Question: I intended to display data from my Firestore Database into my app using the TableViewCell. It supposed to show the bookTitle, bookAuthor and bookSummary but the bookAuthor does not show up. Below is my code.
'''
func tableView(_ tableView: UITableView, cellForRowAt indexPath: IndexPath) -> UITableViewCell {
let cell = UITableViewCell(style: .subtitle, reuseIdentifier: "cell")
cell.accessoryType = .disclosureIndicator
cell.textLabel?.text = books[indexPath.row].bookTitle
cell.textLabel?.font = .systemFont(ofSize: 20, weight: .medium)
cell.detailTextLabel?.text = books[indexPath.row].bookAuthor
cell.detailTextLabel?.text = books[indexPath.row].bookSummary
return cell
}
func setupTableView() {
view.addSubview(tableView)
tableView.register(UITableViewCell.self, forCellReuseIdentifier: "cell")
tableView.allowsSelection = true
tableView.isUserInteractionEnabled = true
tableView.translatesAutoresizingMaskIntoConstraints = false
tableView.topAnchor.constraint(equalTo: view.topAnchor).isActive = true
tableView.bottomAnchor.constraint(equalTo: view.bottomAnchor).isActive = true
tableView.rightAnchor.constraint(equalTo: view.safeAreaLayoutGuide.rightAnchor).isActive = true
tableView.leftAnchor.constraint(equalTo: view.safeAreaLayoutGuide.leftAnchor).isActive = true
}
func tableView(_ tableView: UITableView, numberOfRowsInSection section: Int) -> Int {
return books.count
}
'''

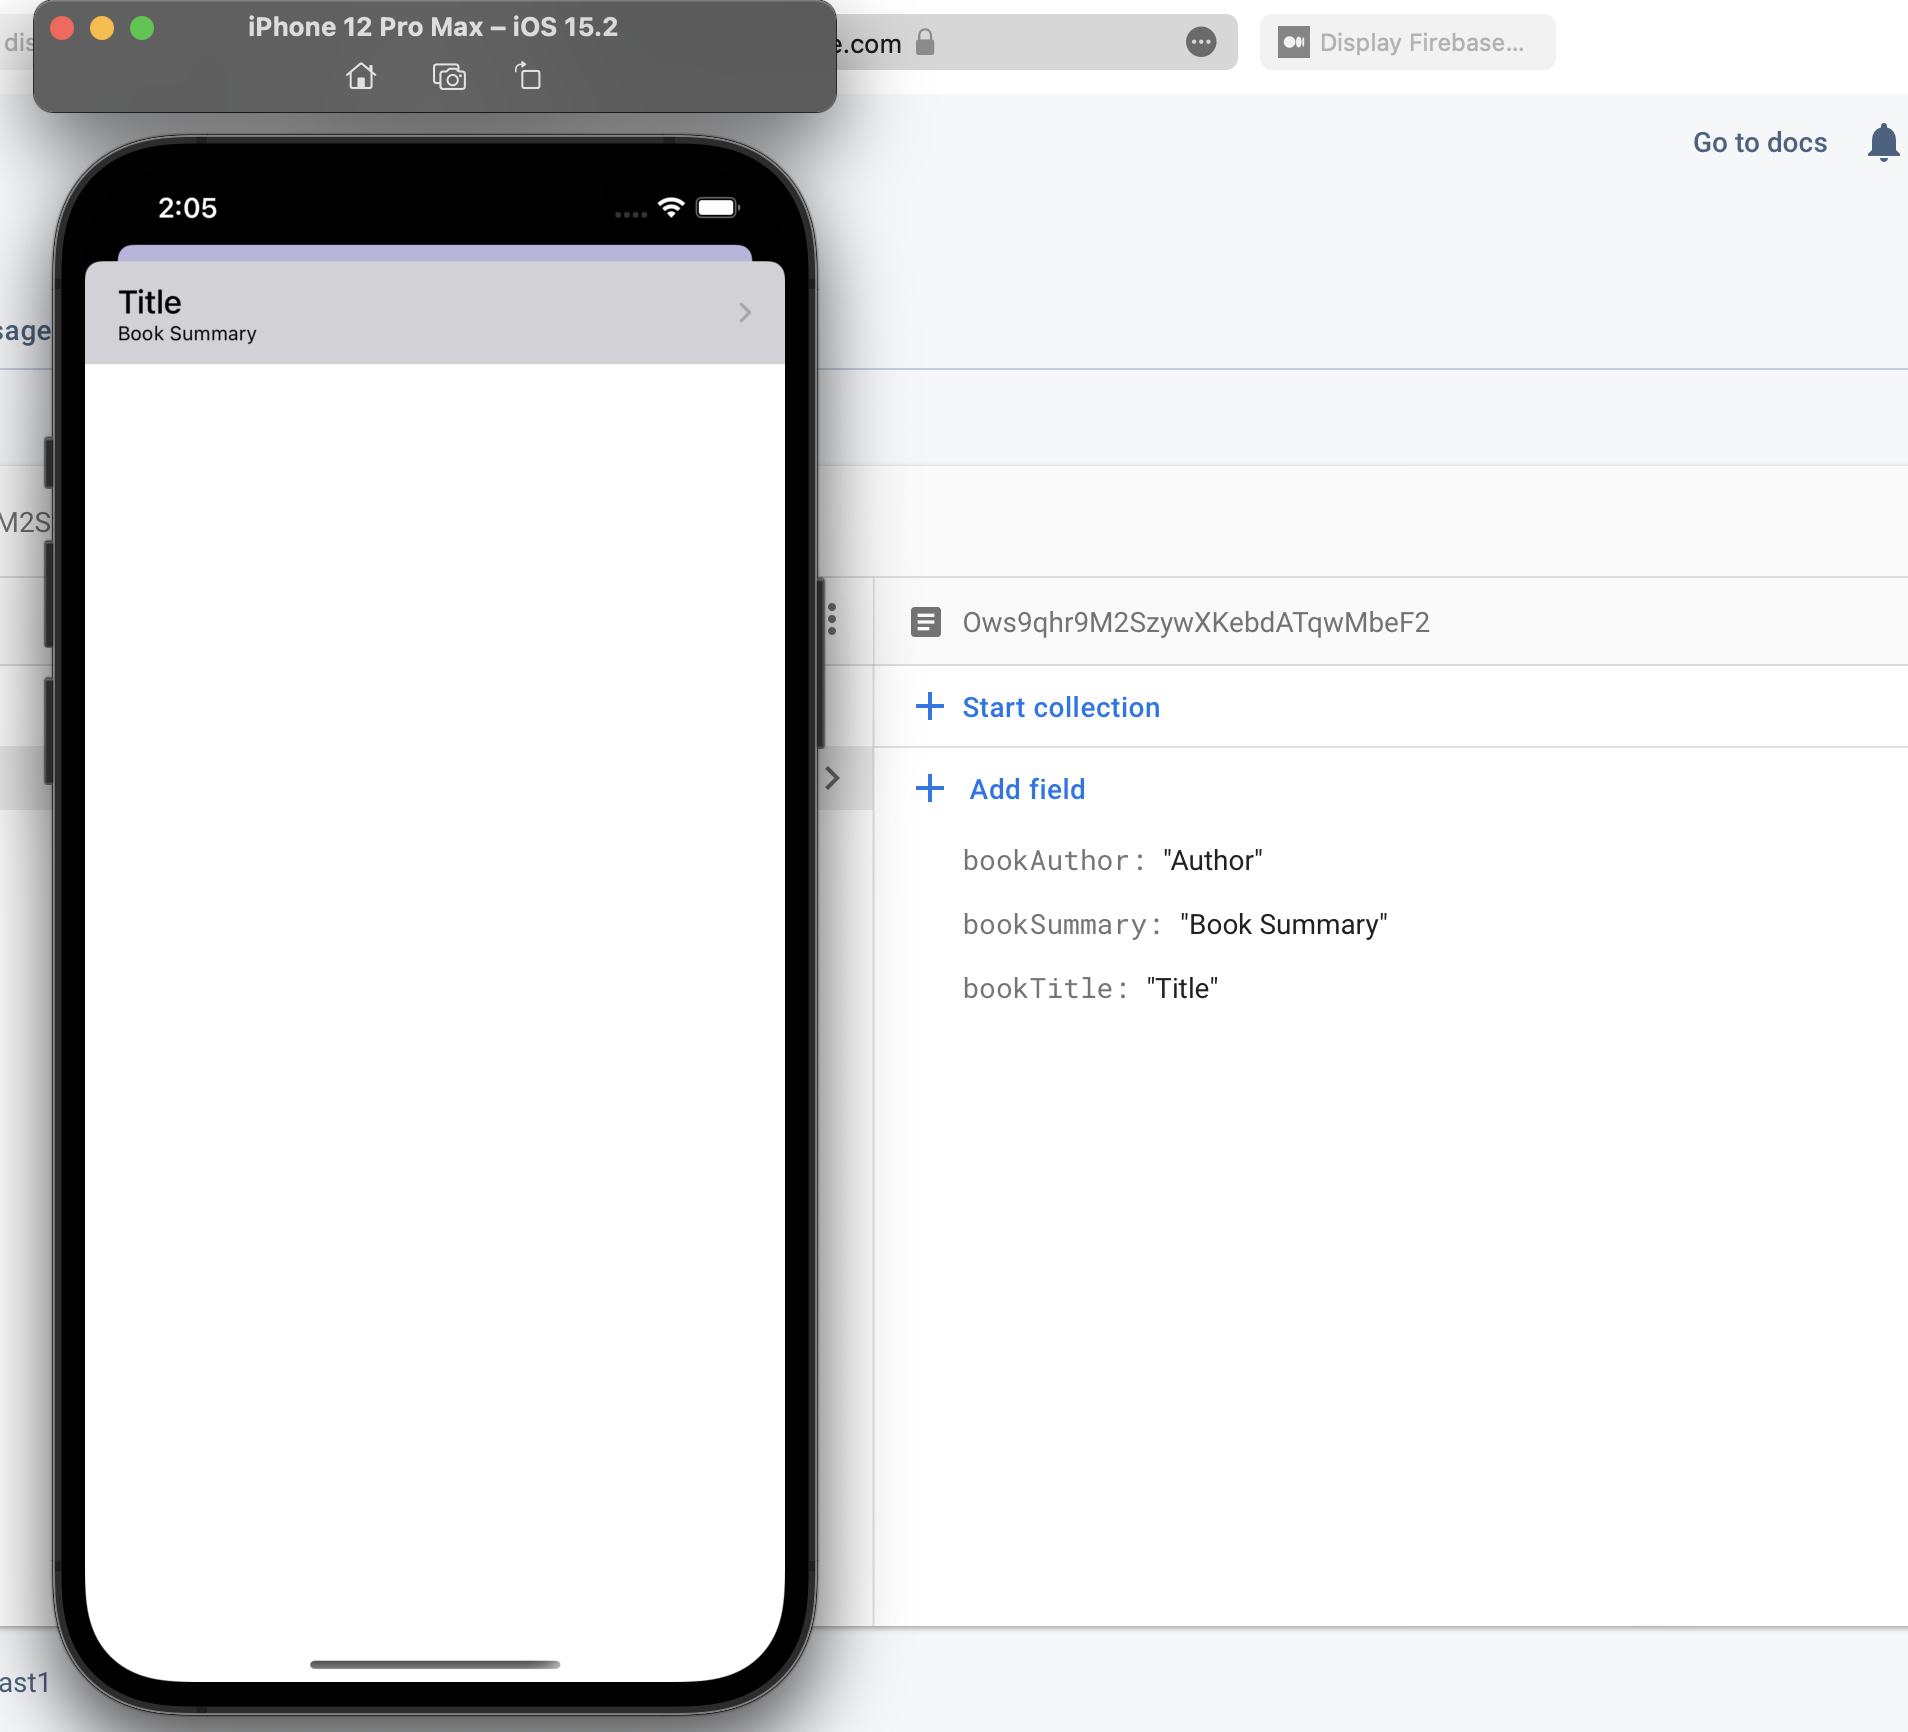
Answer: You're setting label to 'bookAuthor' and 'bookSummary' here:
'''
cell.detailTextLabel?.text = books[indexPath.row].bookAuthor
cell.detailTextLabel?.text = books[indexPath.row].bookSummary
'''
So, it gets set to 'bookAuthor', and then immediately overwritten by 'bookSummary'.
You could create/use another label for one of the fields, or concatenate the strings for this single label:
'''
cell.detailTextLabel?.text = "\(books[indexPath.row].bookAuthor ?? "") - \(books[indexPath.row].bookSummary ?? "")"
'''